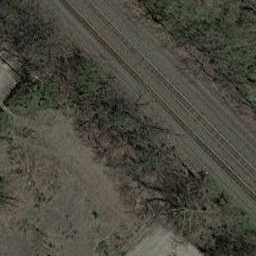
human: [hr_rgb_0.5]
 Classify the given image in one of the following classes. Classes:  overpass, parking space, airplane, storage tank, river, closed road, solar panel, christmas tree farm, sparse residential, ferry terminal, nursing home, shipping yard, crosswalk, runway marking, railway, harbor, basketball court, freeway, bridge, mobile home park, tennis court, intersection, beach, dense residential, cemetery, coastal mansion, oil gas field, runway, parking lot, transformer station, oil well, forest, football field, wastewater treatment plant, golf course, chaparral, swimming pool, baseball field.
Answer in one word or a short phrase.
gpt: railway